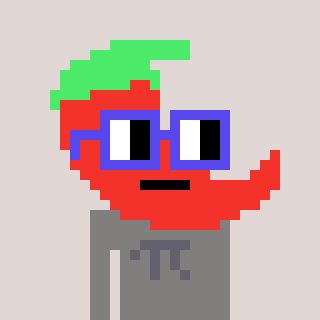
a pixel art character with square blue glasses, a chilli-shaped head and a bluegrey-colored body on a warm background